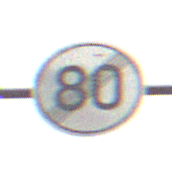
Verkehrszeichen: EndeGeschwindigkeit80
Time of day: MorningAfternoon
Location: Outdoor (Nature)
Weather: Overcast
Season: NotSpecified
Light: Natural